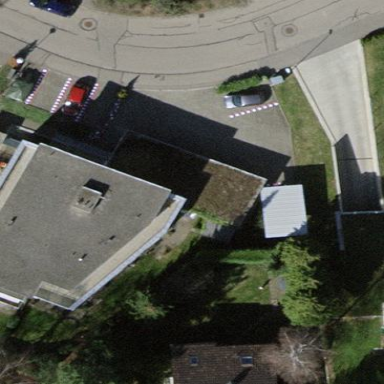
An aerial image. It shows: Building with flat roof.